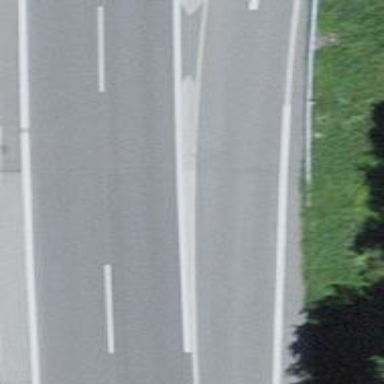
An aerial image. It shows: Asphalt motorway link.